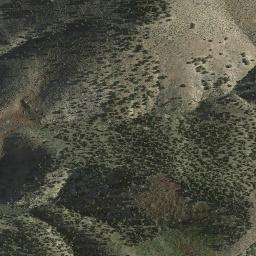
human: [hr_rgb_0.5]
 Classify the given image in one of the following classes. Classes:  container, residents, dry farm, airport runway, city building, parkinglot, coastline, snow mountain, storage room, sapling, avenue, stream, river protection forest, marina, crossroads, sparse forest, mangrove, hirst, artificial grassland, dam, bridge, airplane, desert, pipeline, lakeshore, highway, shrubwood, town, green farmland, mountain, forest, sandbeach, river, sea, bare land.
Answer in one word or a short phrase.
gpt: mountain